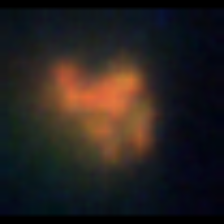
Taxon: Unknown_detritus
Group: Unknown